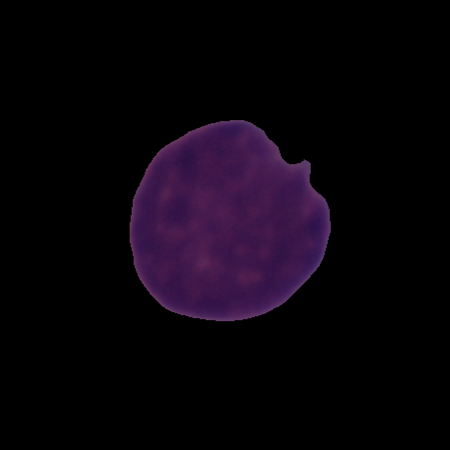
Label: cancer